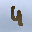
Label: 4